Field crop: maize
Growth stage: 1
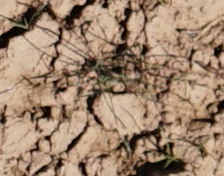
Species: lolium